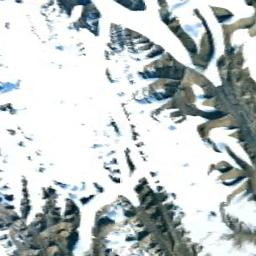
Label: snowberg